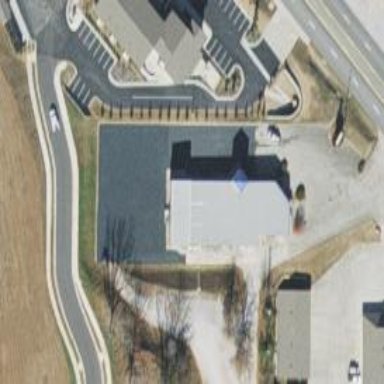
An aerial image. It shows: Clinic.